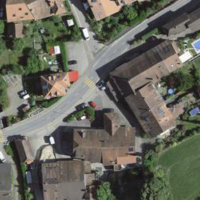
EUNIS habitat code: 54
Species observed at this site:
Corvus corone
Alauda arvensis
Ardea alba
Sturnus vulgaris
Pica pica
Passer domesticus
Columba livia
Fringilla coelebs
Falco tinnunculus
Melittis melissophyllum
Carduelis carduelis